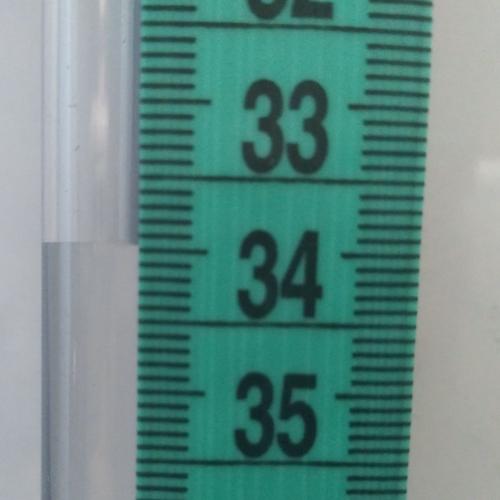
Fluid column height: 34.0 cm